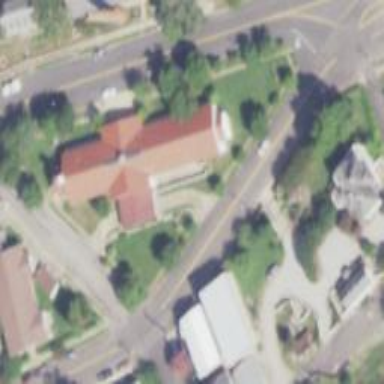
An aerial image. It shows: Historic building.